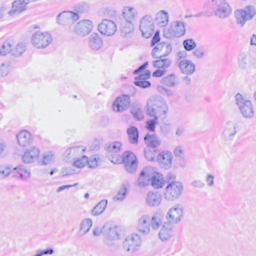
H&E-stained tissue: Breast